Field crop: tomato
Growth stage: 1
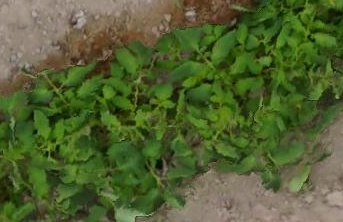
Species: tomato